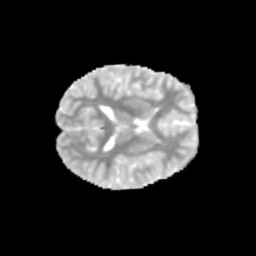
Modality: MD
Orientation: axial
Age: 12
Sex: male
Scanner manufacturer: siemens
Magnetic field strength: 3 T
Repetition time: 3.8 s
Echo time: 0.07 s